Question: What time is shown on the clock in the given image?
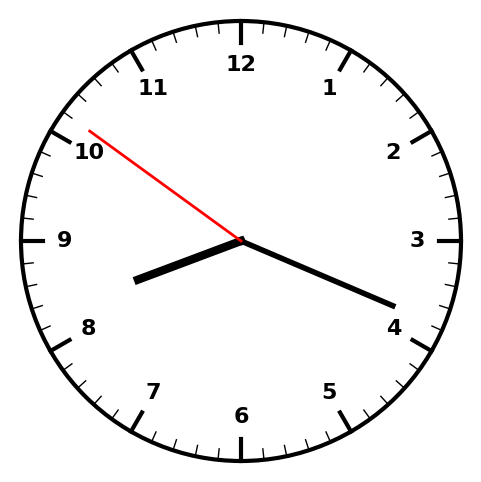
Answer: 08:18:51